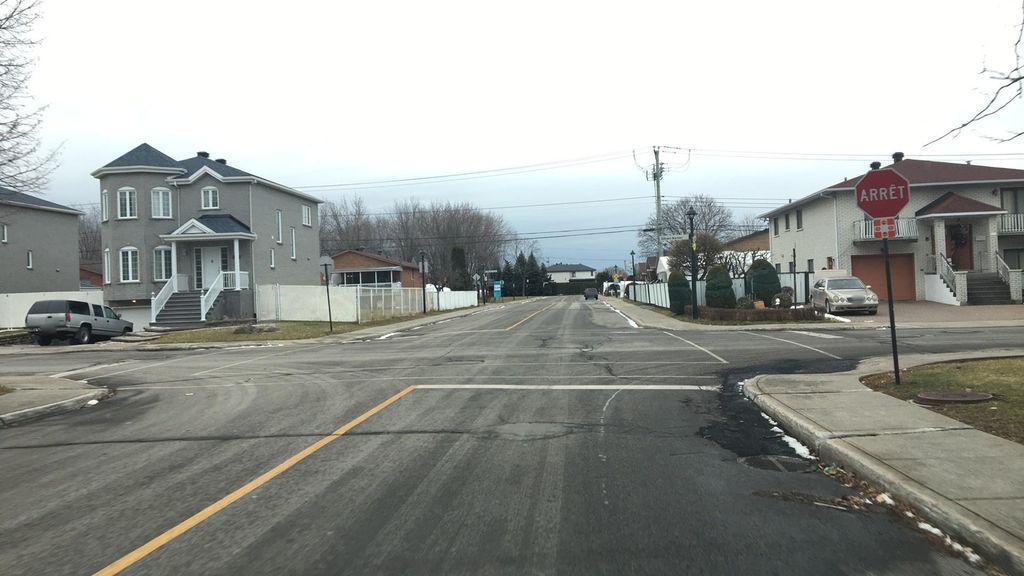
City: montreal